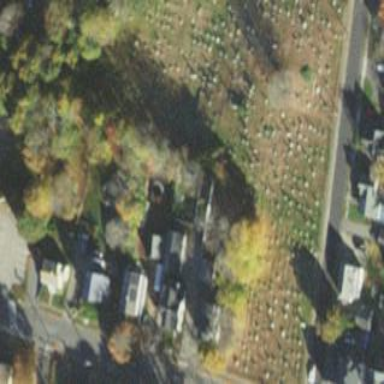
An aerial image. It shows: Private cemetery with the landuse designated as cemetery.